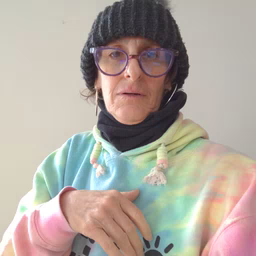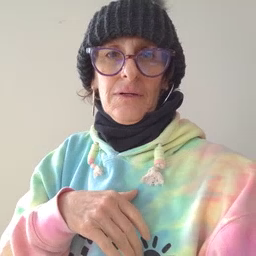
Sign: kiss